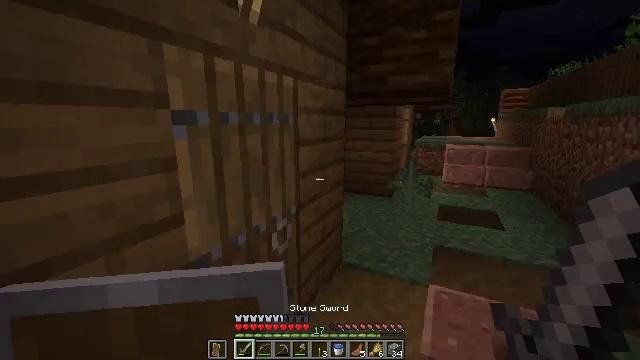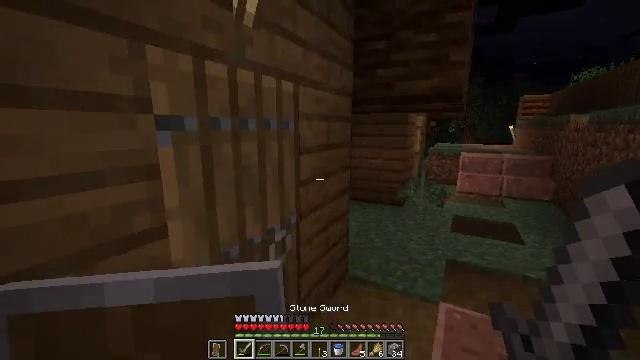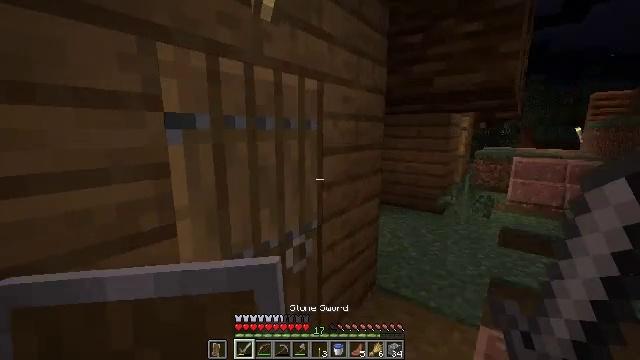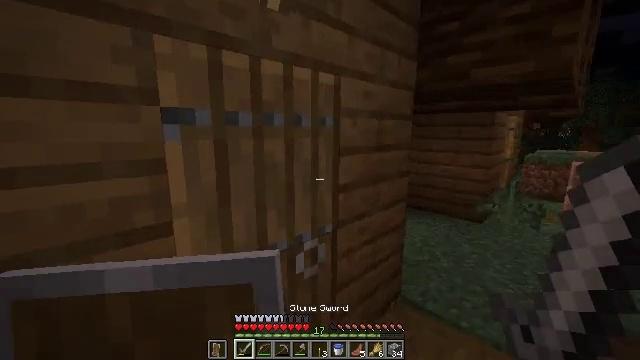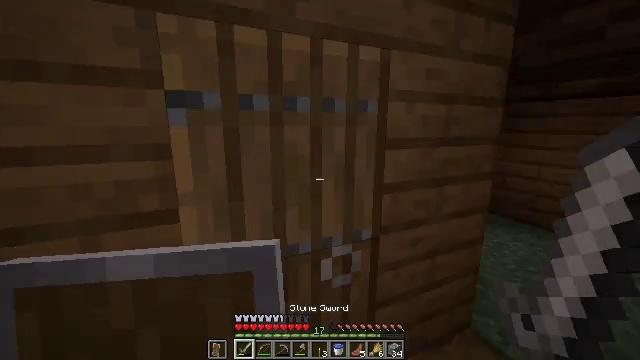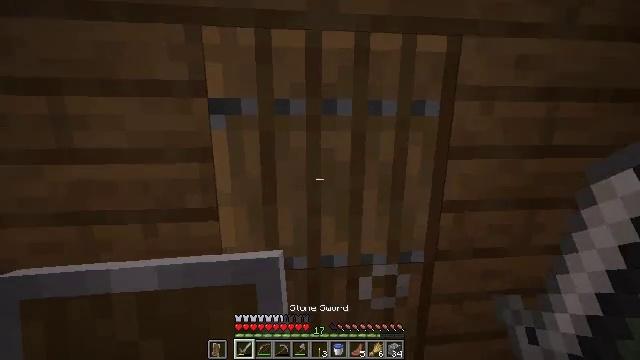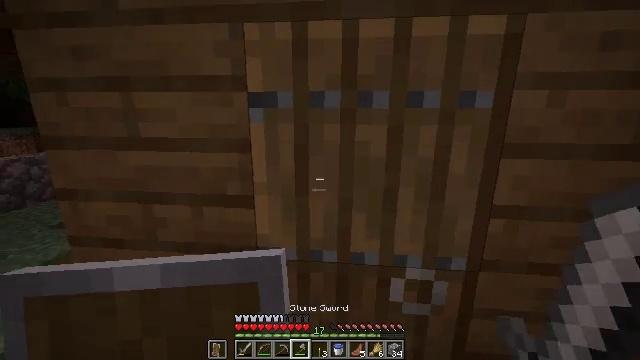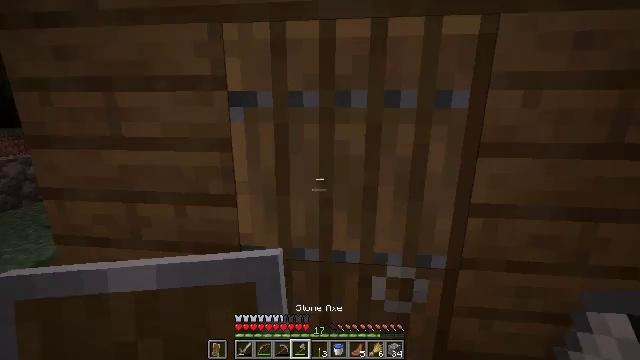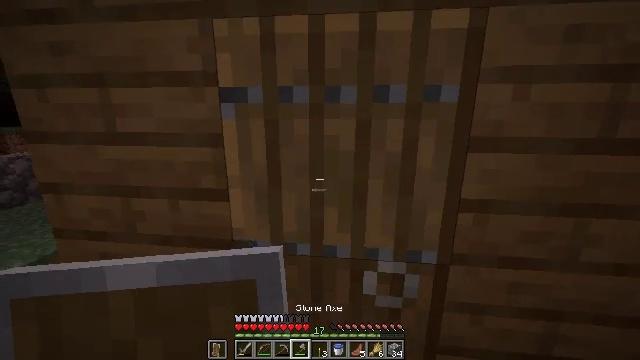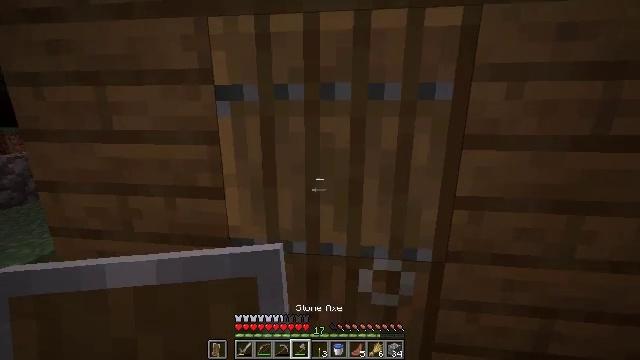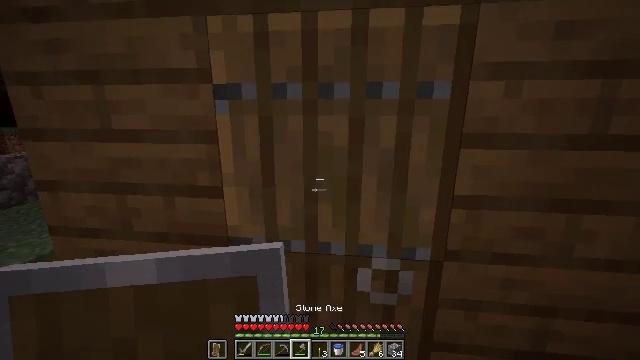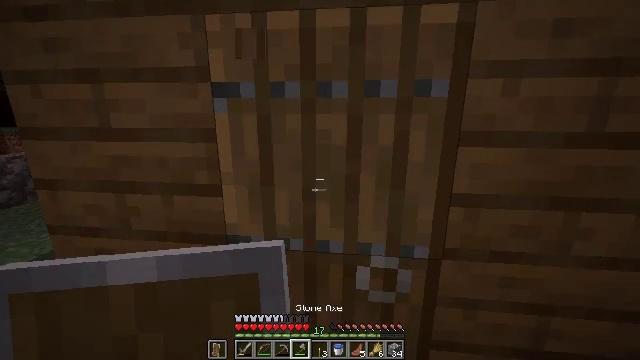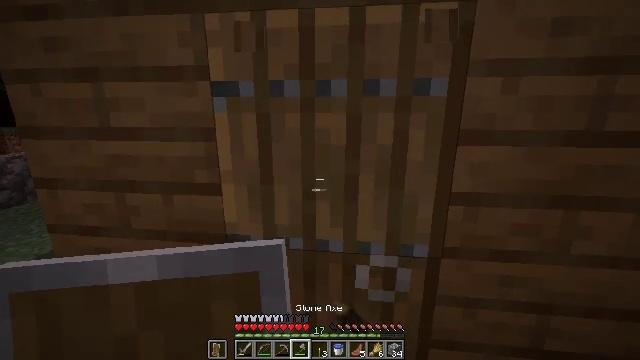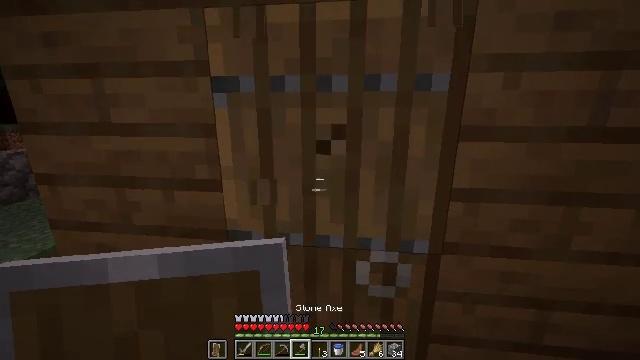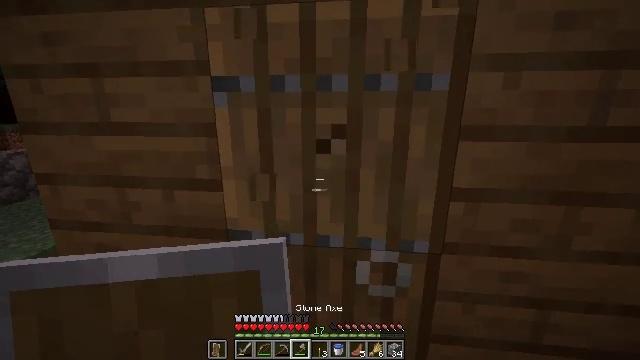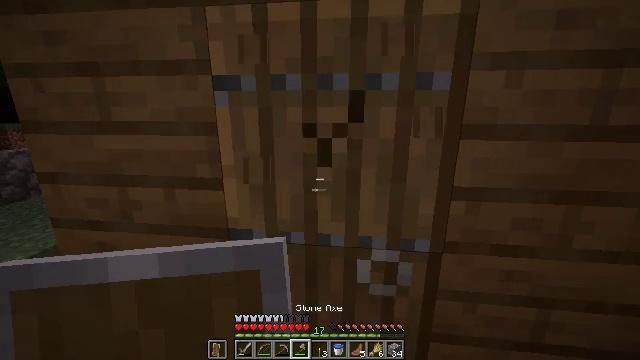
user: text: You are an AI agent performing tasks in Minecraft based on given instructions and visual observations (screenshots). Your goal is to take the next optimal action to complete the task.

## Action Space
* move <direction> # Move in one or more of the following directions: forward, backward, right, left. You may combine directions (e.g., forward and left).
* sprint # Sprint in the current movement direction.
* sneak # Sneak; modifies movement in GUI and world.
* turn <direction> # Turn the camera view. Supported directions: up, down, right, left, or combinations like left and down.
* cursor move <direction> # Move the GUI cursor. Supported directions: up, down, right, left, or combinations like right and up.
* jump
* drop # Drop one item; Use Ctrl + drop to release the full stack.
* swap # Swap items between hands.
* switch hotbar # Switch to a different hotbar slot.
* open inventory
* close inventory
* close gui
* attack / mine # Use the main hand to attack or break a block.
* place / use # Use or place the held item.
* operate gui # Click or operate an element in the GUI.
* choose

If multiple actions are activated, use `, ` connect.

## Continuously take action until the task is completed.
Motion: motion action
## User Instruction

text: Collect the spruce door for reuse.
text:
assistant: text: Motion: move forward and move right, turn left and up
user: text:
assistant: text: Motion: move forward and move right, turn left
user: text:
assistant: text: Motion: move forward and move right, turn left
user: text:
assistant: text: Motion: move forward and move right, turn left and down
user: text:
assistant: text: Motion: move right, turn left
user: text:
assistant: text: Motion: turn left and down, switch to hotbar 4
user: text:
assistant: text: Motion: switch to hotbar 4
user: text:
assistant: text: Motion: no_op
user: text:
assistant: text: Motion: no_op
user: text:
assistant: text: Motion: no_op
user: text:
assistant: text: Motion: attack / mine
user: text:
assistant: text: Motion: attack / mine
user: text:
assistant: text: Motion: attack / mine
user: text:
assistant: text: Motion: attack / mine
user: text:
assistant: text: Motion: attack / mine
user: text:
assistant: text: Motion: attack / mine
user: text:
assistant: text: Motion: attack / mine
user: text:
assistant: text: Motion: attack / mine
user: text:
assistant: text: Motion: attack / mine
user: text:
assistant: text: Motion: attack / mine
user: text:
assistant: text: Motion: attack / mine
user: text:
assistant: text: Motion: attack / mine
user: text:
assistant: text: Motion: attack / mine
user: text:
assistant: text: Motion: attack / mine
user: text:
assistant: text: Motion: attack / mine
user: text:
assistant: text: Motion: attack / mine
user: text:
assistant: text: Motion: attack / mine
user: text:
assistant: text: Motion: attack / mine
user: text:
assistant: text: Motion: attack / mine
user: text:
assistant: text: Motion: attack / mine